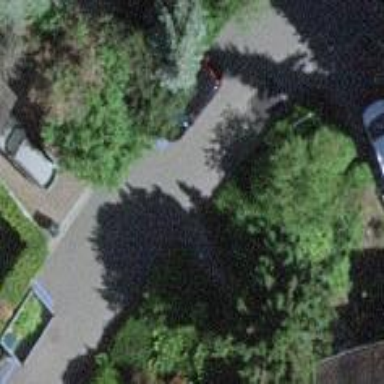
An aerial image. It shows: Smoothly paved residential road.